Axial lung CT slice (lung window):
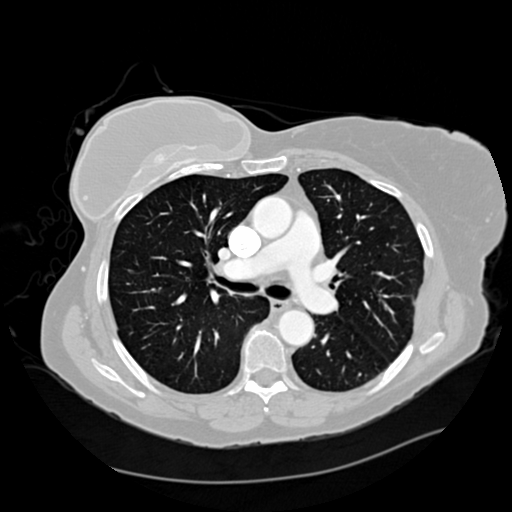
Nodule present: no